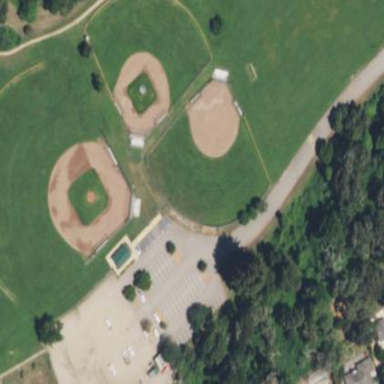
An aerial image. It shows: Baseball pitch for leisure land.